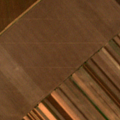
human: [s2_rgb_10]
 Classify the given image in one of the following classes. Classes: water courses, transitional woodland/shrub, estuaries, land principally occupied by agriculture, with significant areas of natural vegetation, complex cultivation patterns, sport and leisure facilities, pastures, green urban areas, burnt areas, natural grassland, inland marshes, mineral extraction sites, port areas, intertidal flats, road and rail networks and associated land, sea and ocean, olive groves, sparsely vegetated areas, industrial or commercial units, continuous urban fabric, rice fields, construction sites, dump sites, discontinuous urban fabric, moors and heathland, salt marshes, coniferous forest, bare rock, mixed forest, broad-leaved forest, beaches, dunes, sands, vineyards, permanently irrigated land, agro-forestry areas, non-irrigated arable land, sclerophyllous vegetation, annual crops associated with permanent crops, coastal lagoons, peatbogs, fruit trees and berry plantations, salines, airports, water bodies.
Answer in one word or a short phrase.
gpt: non-irrigated arable land